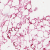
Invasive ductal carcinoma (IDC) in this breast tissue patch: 0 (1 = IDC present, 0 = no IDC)